Chest X-ray:
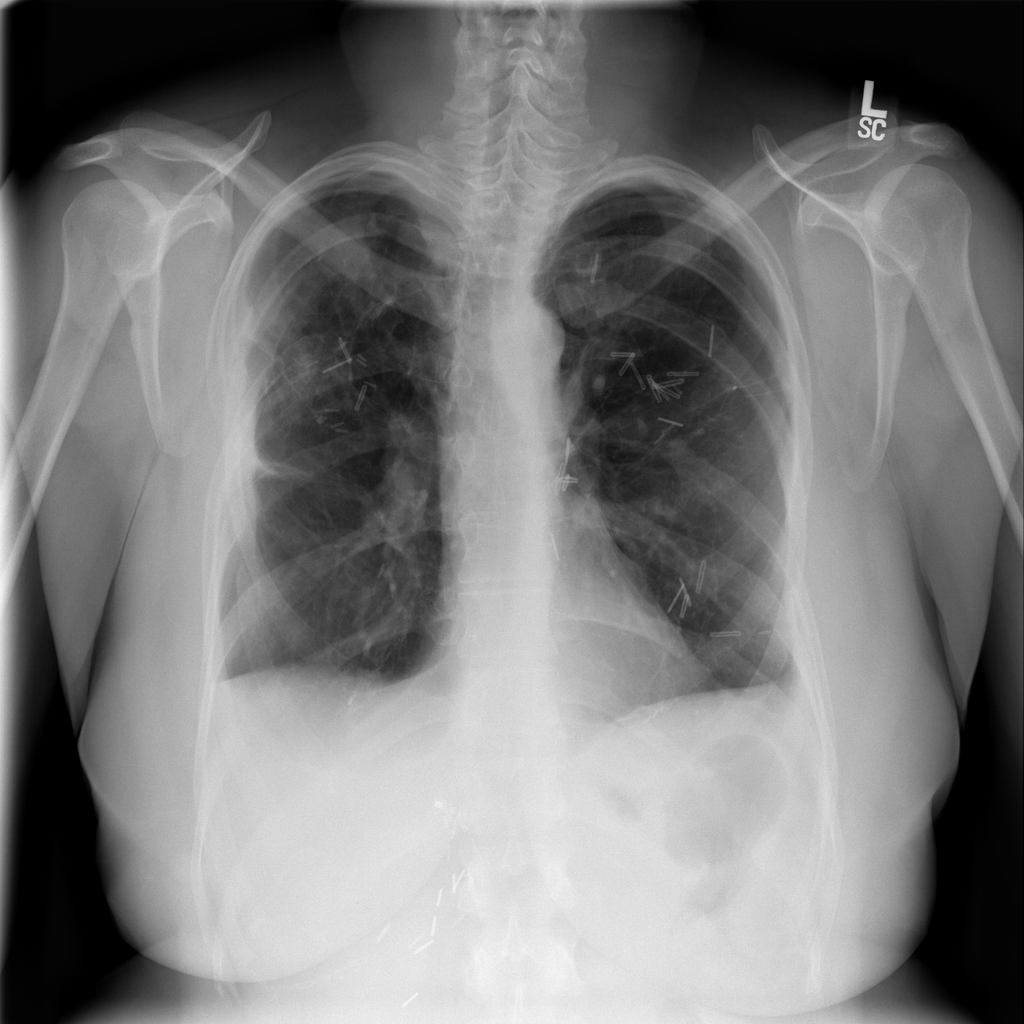
Findings: Consolidation, Pleural Thickening
No abnormal finding: no